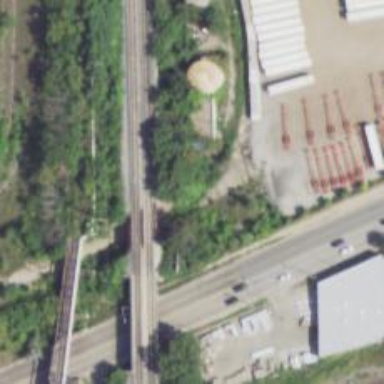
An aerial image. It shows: Disused railway siding.